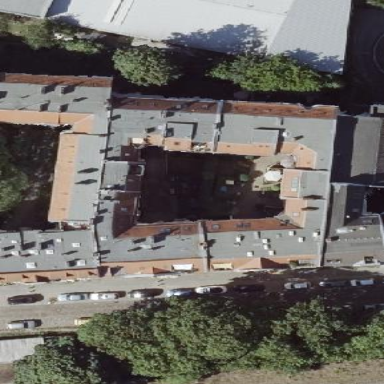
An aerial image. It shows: Building consisting of apartments with double saltbox roof shape.